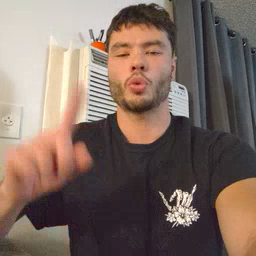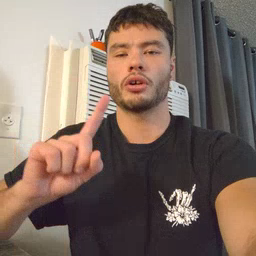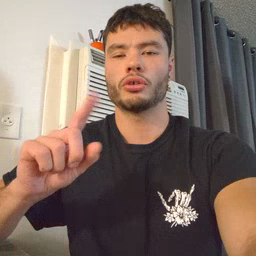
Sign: where